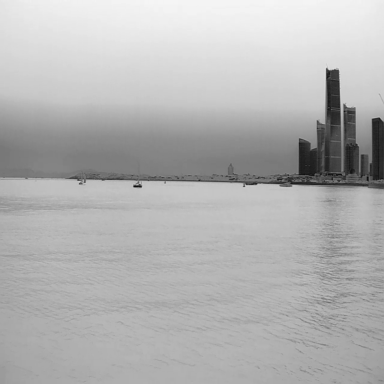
There are nine objects shown in the infrared image, including three container_ships, four sailboats, and two canoes.